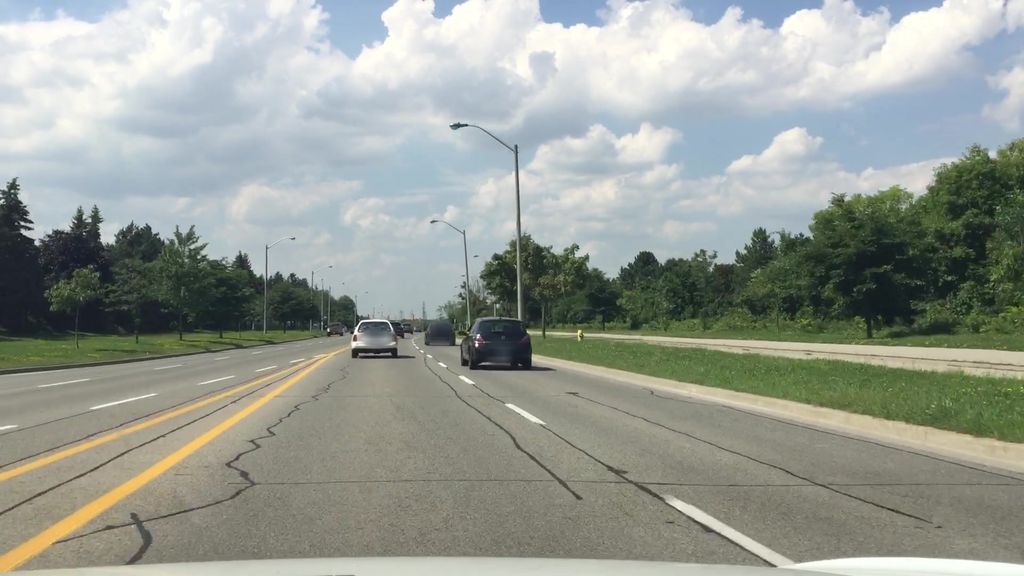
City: toronto